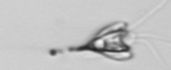
Label: Pyramimonas_longicauda